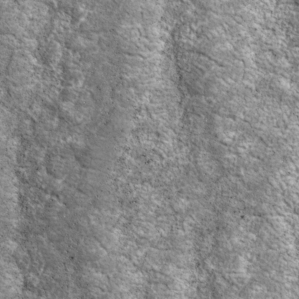
Label: non_frost